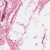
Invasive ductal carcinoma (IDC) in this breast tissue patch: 0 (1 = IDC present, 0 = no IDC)